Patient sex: F
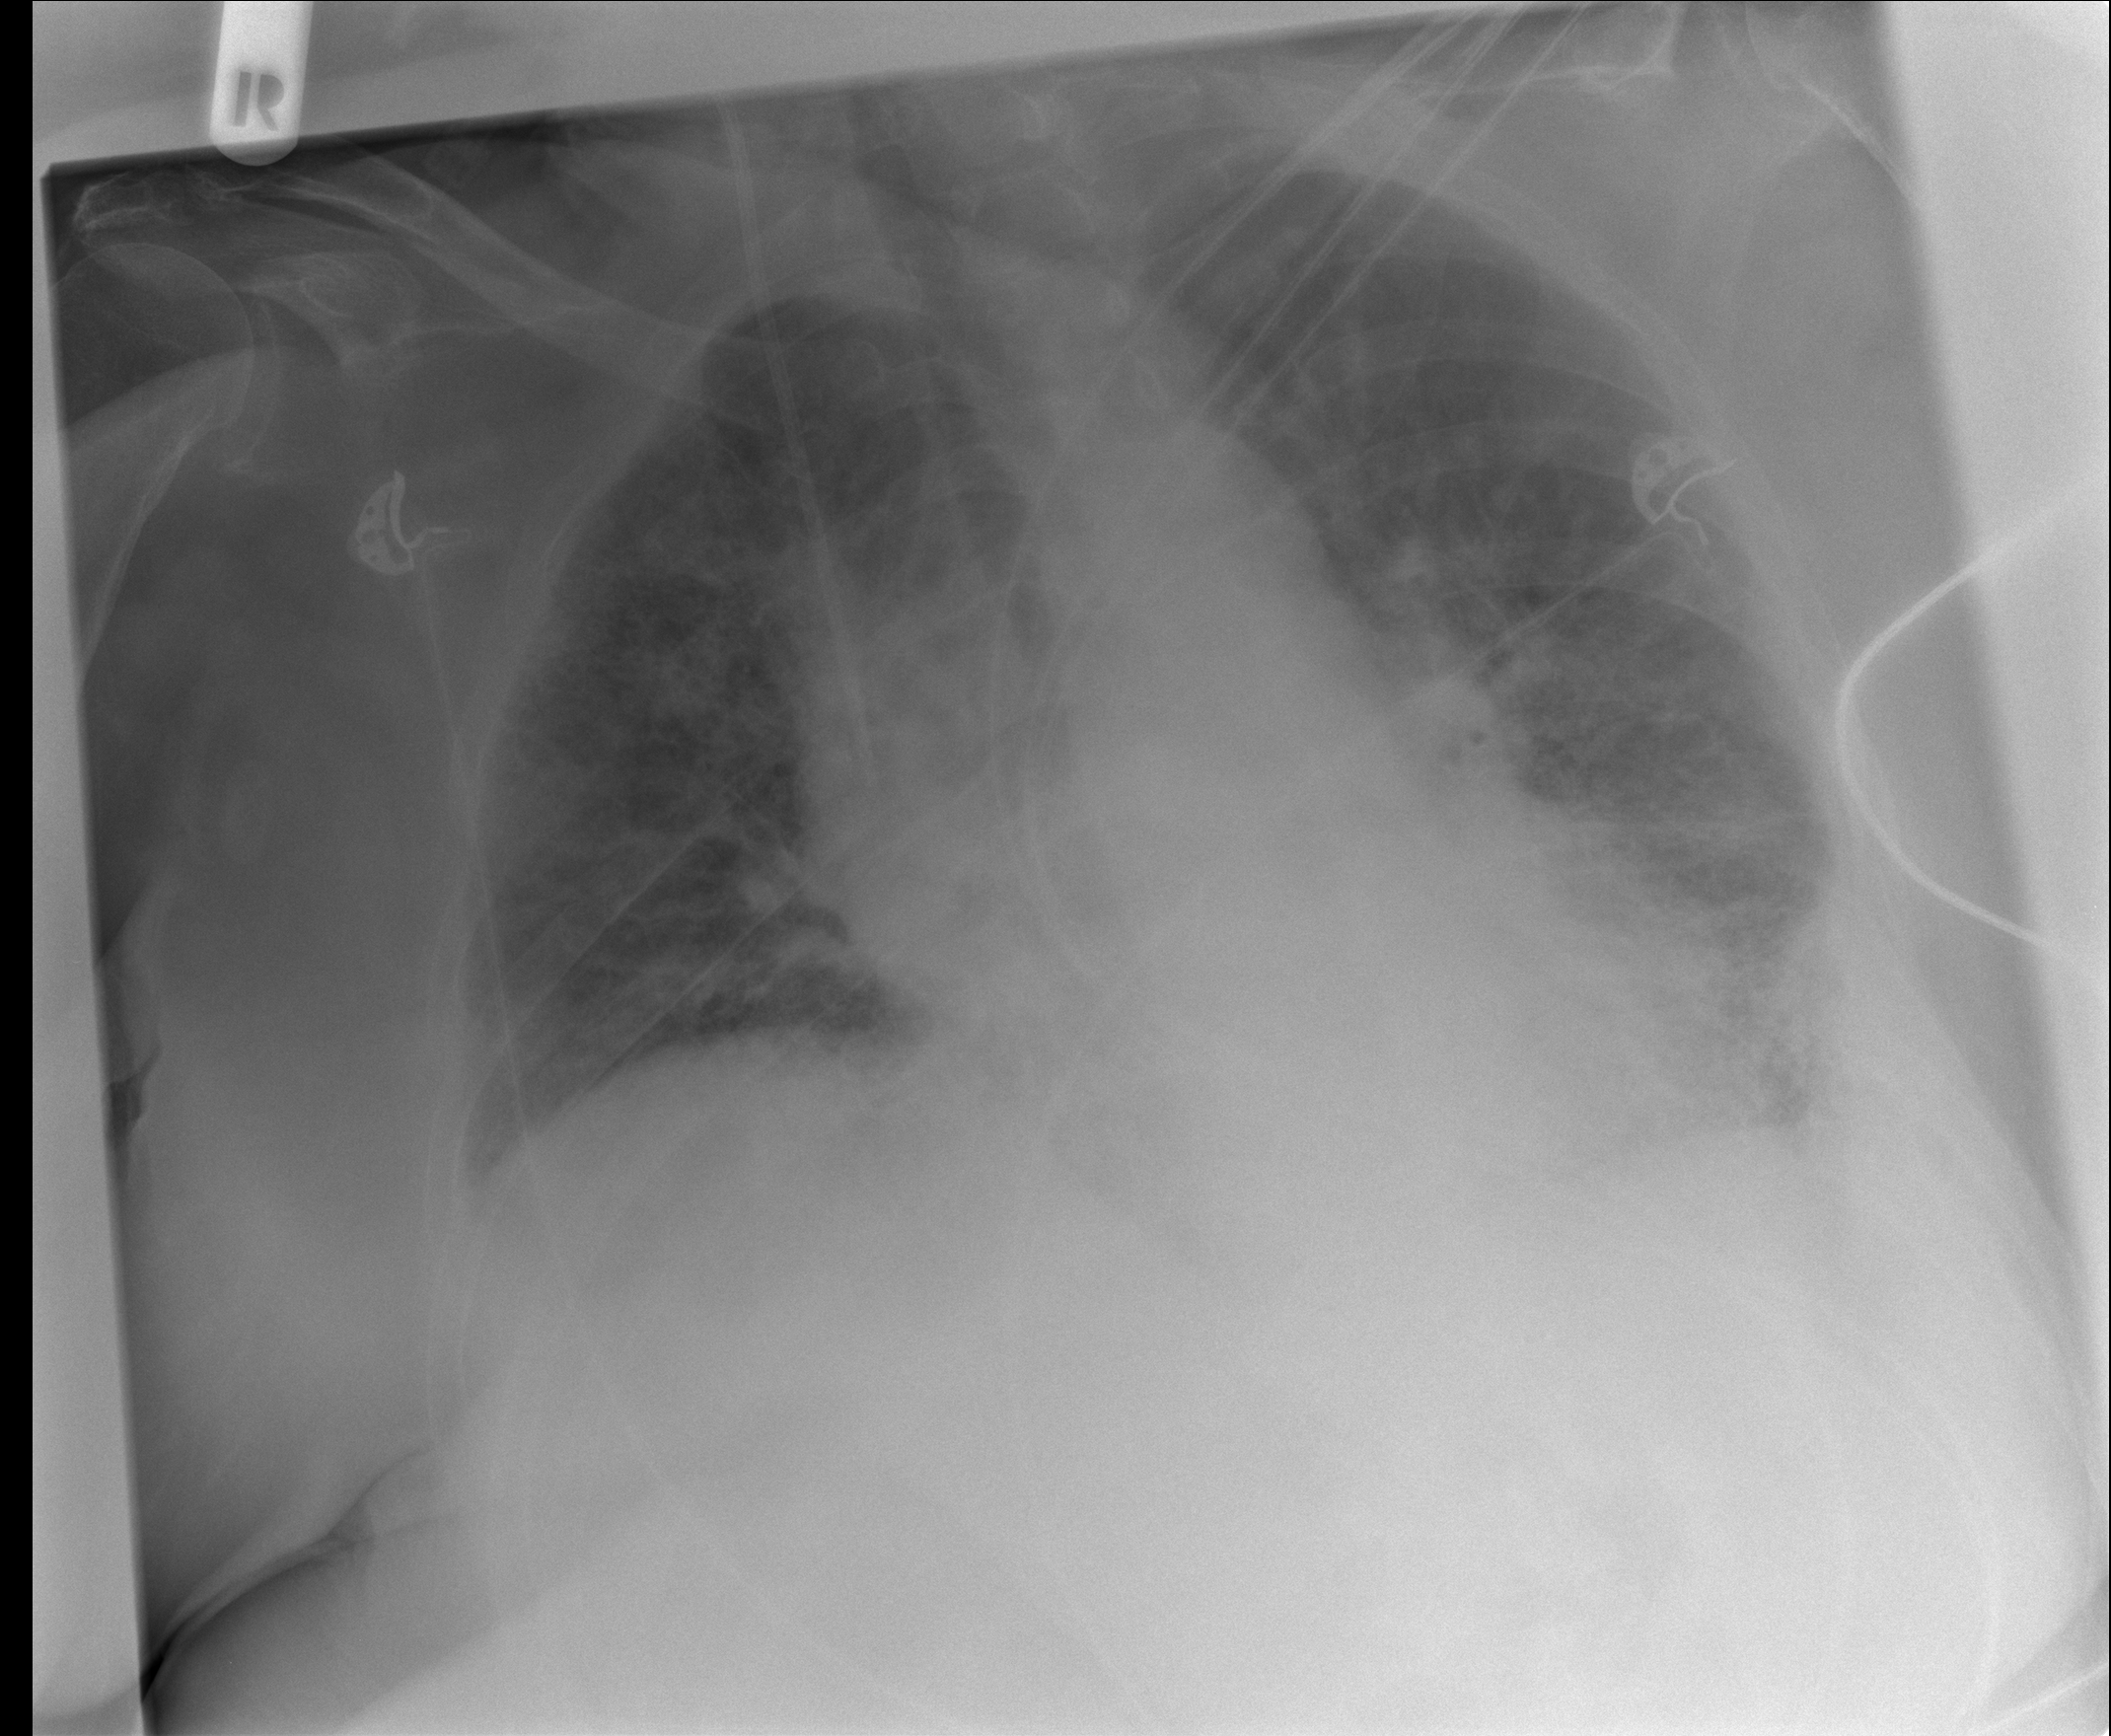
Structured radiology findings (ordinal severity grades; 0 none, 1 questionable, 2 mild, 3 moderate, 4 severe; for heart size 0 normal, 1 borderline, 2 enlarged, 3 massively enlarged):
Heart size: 2
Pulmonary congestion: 1
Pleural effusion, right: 0
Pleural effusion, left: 1
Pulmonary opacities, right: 0
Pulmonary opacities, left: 2
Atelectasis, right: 2
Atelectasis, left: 2